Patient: sex F, age 61
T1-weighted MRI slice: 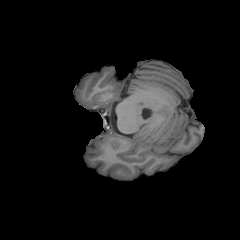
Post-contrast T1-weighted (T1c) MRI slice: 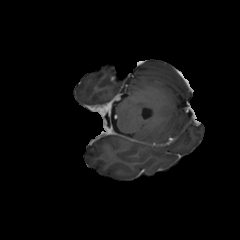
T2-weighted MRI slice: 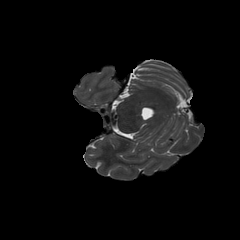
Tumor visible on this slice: no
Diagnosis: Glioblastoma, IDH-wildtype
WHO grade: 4